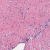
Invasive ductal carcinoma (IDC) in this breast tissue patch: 0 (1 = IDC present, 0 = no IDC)